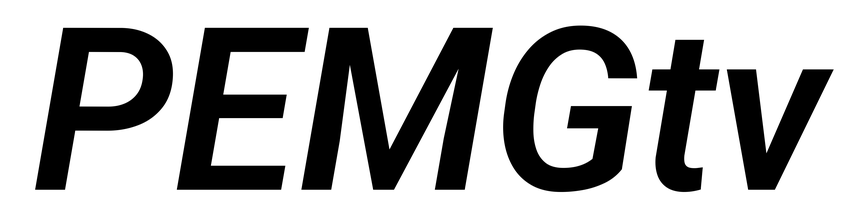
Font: Roboto-Italic_SemiBold_Italic